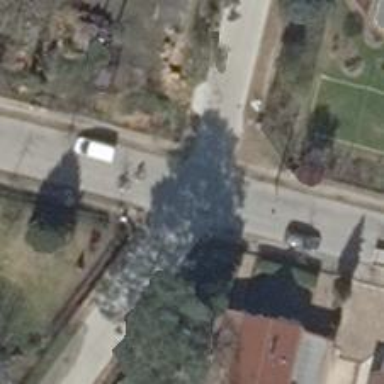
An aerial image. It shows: Residential road.